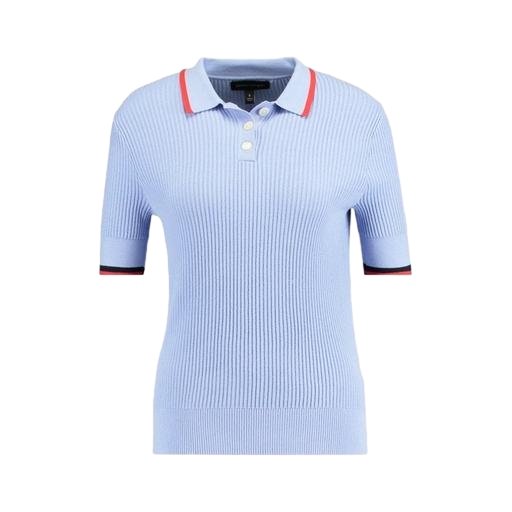
blue skinny-fit polo shirt, blue skinny-fit stretch polo shirt, skinny-fit polo shirt, white background